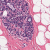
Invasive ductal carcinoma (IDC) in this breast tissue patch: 0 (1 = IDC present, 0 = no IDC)